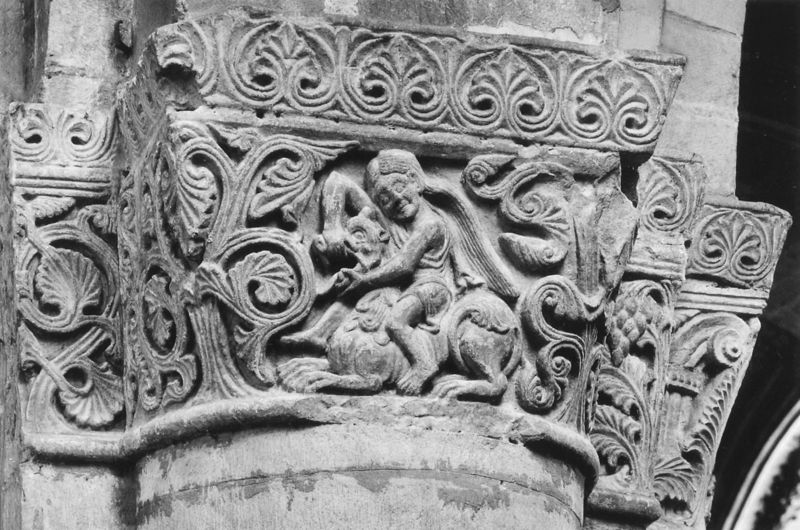
Titel: Pavia, S. Michele Maggiore
Standort: Pavia, S. Michele Maggiore (EU - I)
Schlagwörter: blätter, kampf, weiß, wolf, mädchen, ausschnitt, grau, schwarz, säule, hund, tier, ornament, gesicht, mensch, stein, steine, kirche, figur, kind, engel, ranken, relief, bein, wein, ornamente, stuck, pfoten, foto, fuss, sieg, kapitell, kaputt, teufel, maul, zunge, blattwerk, romanik, löwe, traube, ungeheuer, drache, bildhauer, palmette, pranken